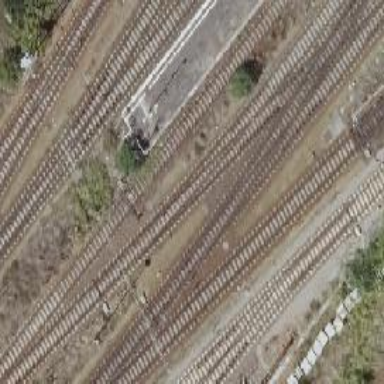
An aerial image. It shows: Wedge is used for the railway derail.